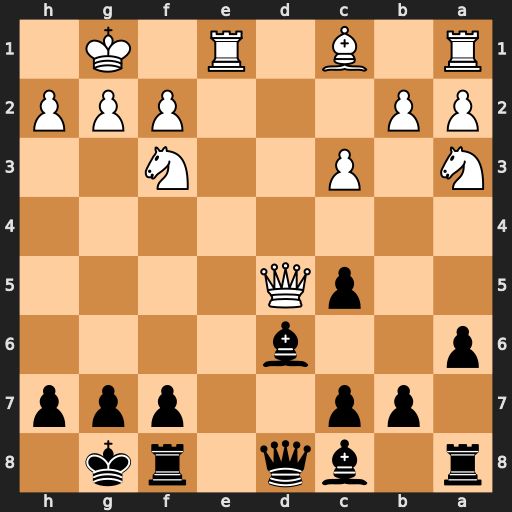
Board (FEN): r1bq1rk1/1pp2ppp/p2b4/2pQ4/8/N1P2N2/PP3PPP/R1B1R1K1
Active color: b
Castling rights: -
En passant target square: -
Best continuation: Bxh2+ Nxh2 Qxd5